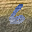
Label: 6